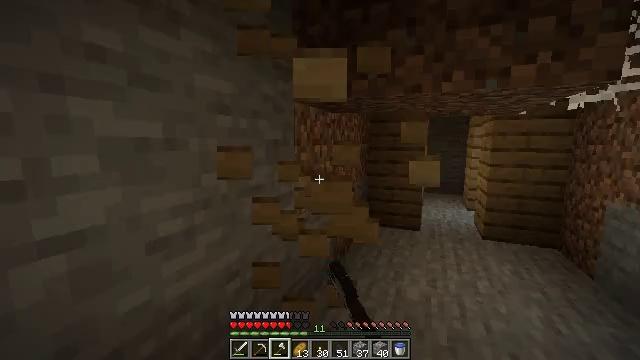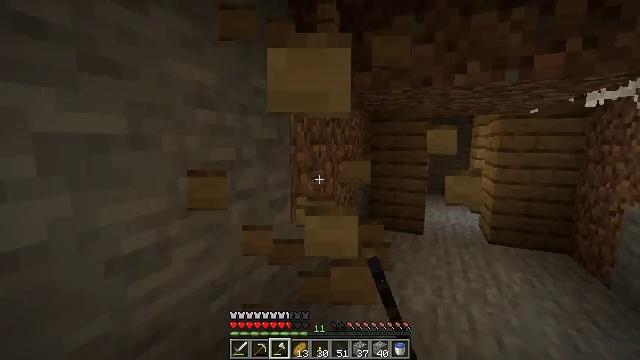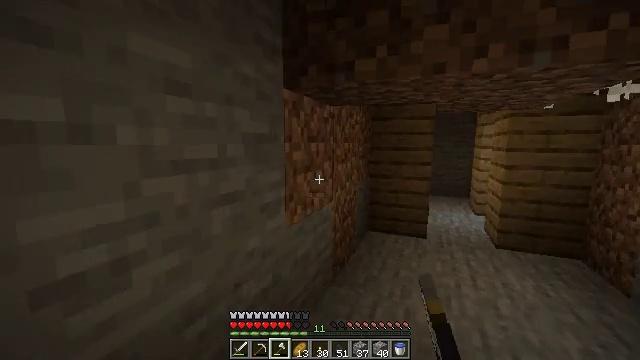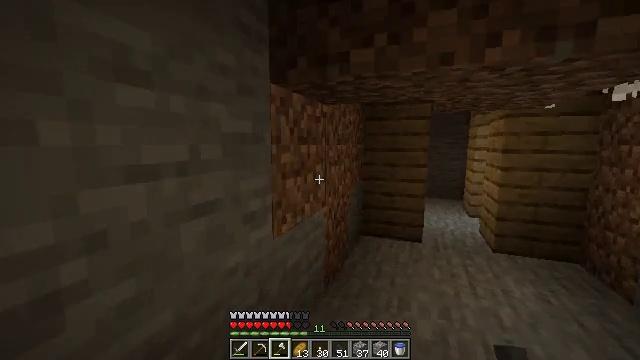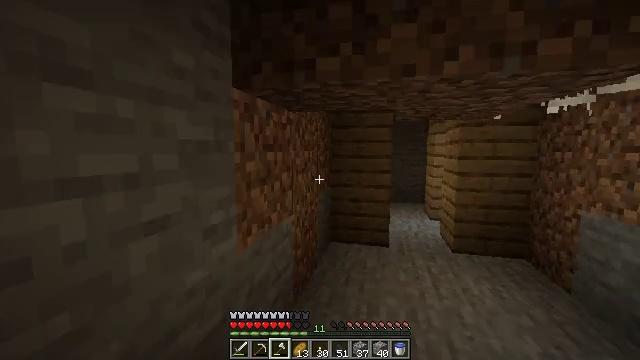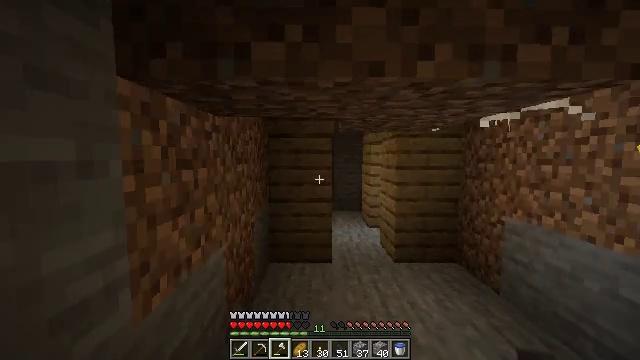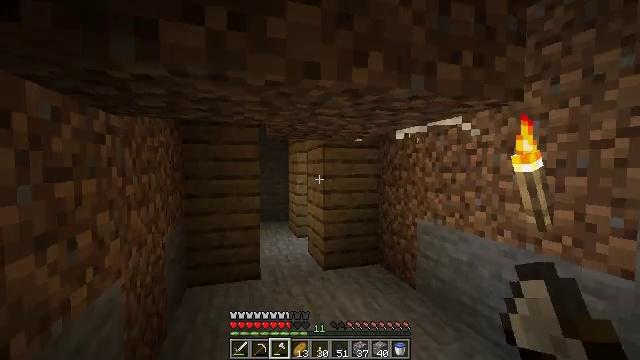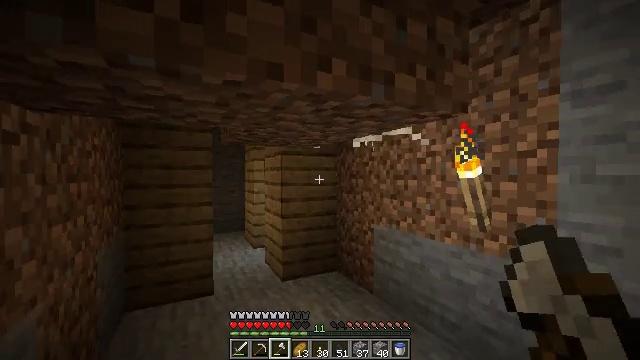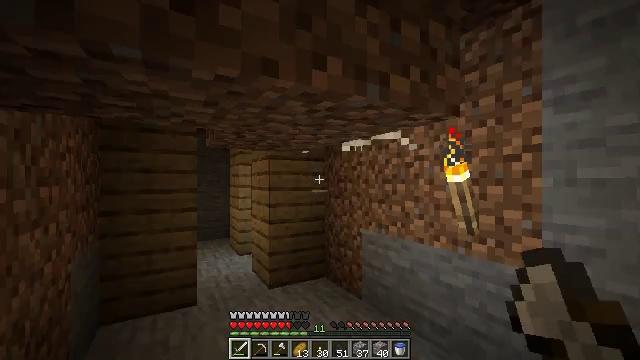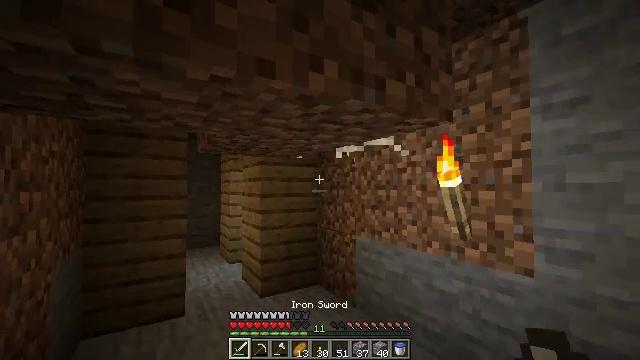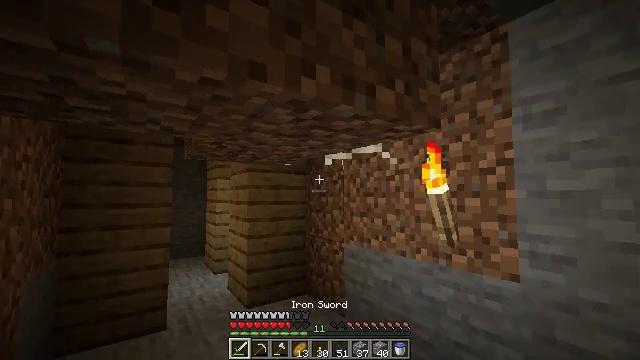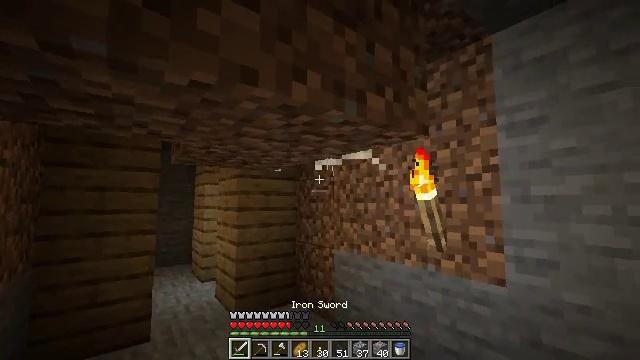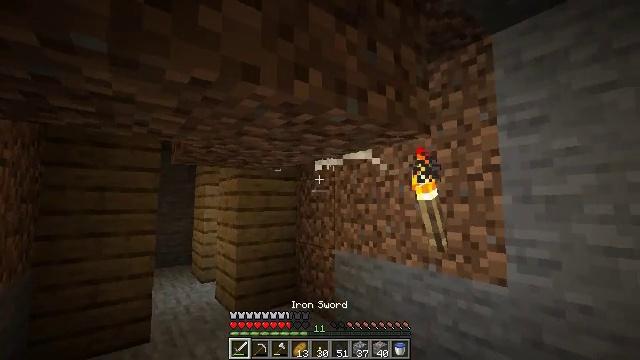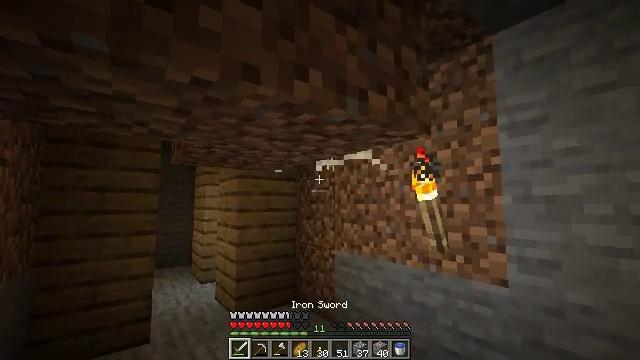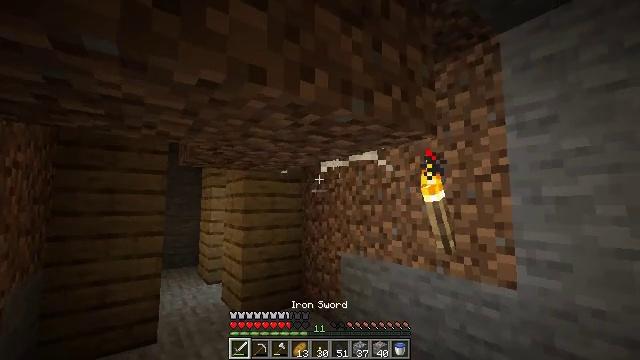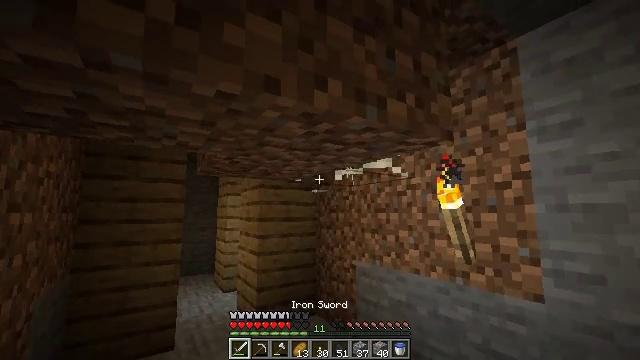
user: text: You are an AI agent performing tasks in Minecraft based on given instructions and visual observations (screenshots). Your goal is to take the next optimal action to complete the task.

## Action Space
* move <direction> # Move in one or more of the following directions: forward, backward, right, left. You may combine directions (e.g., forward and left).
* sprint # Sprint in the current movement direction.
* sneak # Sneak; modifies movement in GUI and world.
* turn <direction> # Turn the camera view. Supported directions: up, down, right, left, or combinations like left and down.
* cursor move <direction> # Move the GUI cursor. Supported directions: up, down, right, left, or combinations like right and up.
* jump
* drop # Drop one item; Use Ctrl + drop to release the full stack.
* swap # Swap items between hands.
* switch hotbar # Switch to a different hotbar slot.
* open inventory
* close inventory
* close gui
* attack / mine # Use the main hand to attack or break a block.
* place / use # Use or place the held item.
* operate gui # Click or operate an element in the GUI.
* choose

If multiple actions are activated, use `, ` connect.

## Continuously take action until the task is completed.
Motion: motion action
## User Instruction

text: Remove the cobweb to avoid getting stuck.
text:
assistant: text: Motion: move forward
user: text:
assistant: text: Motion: move forward
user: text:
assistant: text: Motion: move forward, turn right
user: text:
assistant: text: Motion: move forward, turn right and up
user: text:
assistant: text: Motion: move forward, turn right and up
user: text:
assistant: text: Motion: turn right and up
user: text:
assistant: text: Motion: turn right and up
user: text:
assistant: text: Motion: turn right and up, switch to hotbar 1
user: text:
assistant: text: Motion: turn right and up, switch to hotbar 1
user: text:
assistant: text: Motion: turn right and up, switch to hotbar 1
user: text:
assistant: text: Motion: turn right and up, switch to hotbar 1
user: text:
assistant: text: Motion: no_op
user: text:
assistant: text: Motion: no_op
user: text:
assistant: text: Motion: turn left
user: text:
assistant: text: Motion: turn left and up
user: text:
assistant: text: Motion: turn left
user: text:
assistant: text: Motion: move right, turn left and up
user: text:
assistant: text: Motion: move right, turn left and up
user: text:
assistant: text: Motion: move right, turn left and up
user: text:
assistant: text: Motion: move right, turn left and up
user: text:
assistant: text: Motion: move right
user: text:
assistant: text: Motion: move right
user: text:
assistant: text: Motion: move forward and move right
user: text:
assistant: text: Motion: move forward and move right, turn left
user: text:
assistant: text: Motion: move forward and move right, turn left
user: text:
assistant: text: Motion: move forward and move right, turn left and up
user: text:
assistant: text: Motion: move forward, turn left and up
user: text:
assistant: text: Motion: move forward, turn left and up
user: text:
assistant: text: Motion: turn left and up
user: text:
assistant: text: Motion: no_op